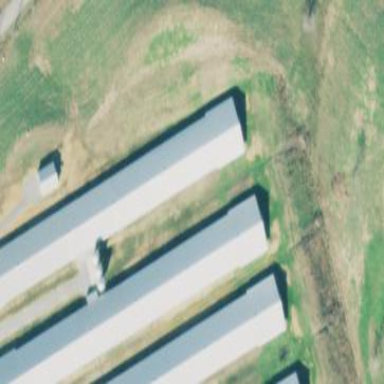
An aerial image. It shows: Poultry house.